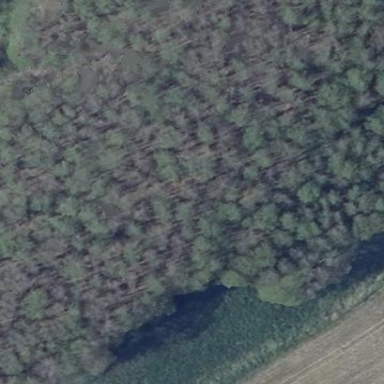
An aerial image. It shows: Forest area.